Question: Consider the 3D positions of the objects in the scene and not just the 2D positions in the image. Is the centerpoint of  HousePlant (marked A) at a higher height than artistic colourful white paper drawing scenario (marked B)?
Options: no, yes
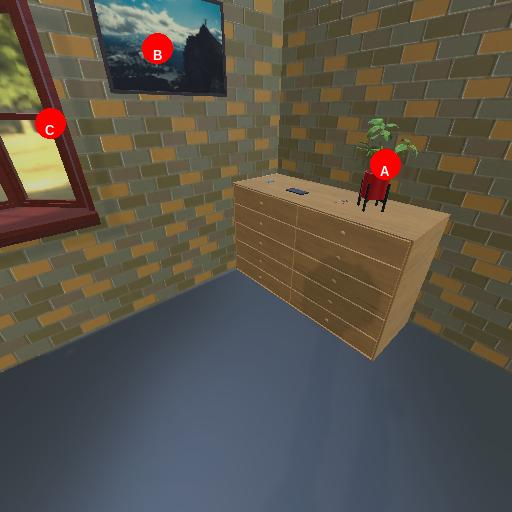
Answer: no